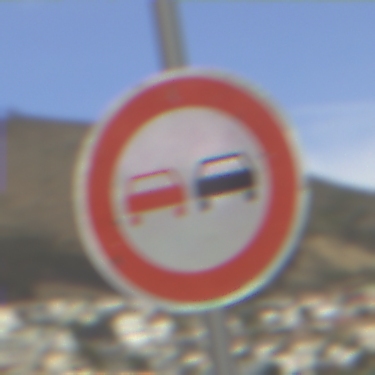
Verkehrszeichen: Ueberholverbot
Umgebung: Outdoor, Suburban
Tageszeit: MorningAfternoon
Wetter: PartlyCloudy
Licht: Natural
Jahreszeit: NotSpecified
Kontrast: HighContrast